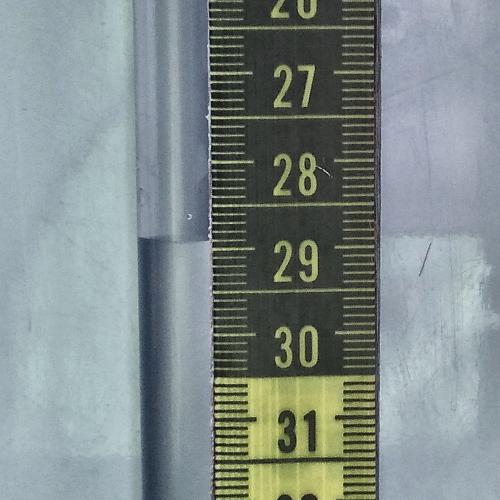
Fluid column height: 28.9 cm